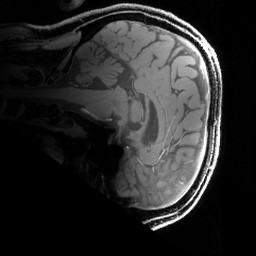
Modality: T1w
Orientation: sagittal
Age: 28
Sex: male
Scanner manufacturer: siemens
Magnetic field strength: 7 T
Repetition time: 4.49 s
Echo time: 0.00227 s